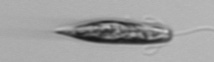
Label: Euglena